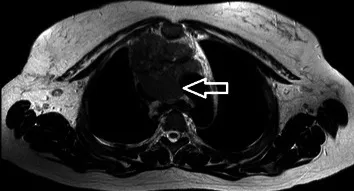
Axial. Views of an anterior mediastinum mass (thymoma) with invasion of the left brachycephalic venous trunk and pericardium. The superior vena cava and ascending aorta are in continuity with the lesion, resulting in significant compression of the superior vena cava.
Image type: radiology (mri)